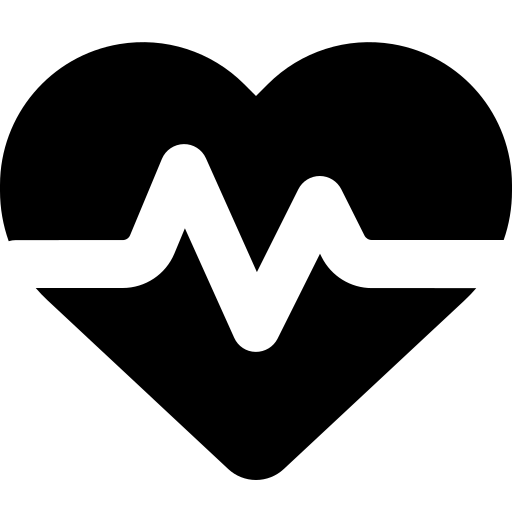
Tags: icon, FontAwesome, fa-icon, solid, heart, pulse